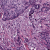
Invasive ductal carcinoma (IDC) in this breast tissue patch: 0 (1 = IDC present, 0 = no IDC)